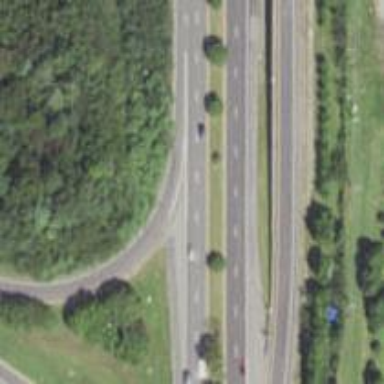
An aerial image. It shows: Asphalt motorway.